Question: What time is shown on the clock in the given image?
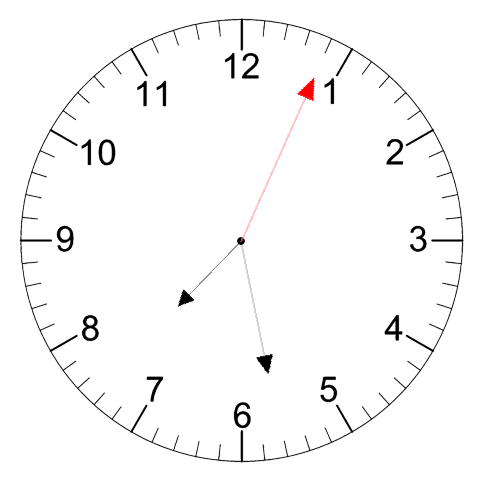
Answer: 07:28:04